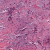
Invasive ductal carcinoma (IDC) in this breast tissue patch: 1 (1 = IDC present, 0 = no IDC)